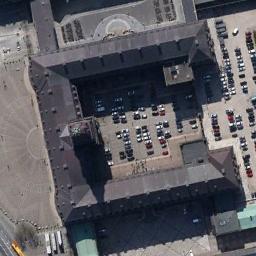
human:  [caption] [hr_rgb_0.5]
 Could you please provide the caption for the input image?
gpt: The palace is next to the parking lot .

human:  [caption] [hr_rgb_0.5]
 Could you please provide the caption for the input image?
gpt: The dark gray palace has a courtyard and an open area and some cars parked in the courtyard and the open area .

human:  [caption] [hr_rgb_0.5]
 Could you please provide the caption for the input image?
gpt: There are many cars near the palace .

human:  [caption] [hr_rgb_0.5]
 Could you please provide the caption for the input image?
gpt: The central part of the palace is a circular building .

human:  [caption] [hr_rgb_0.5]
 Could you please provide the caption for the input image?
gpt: There are many cars beside the black palace .